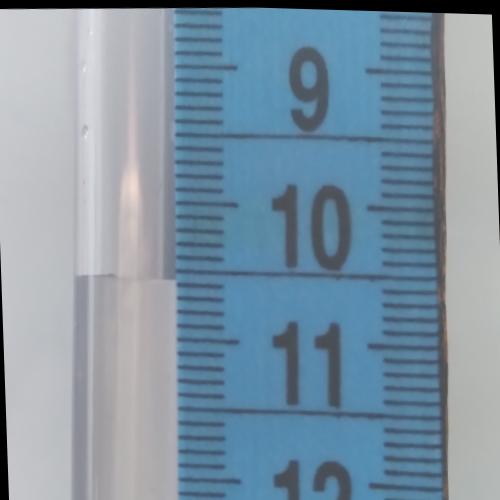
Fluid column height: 10.6 cm